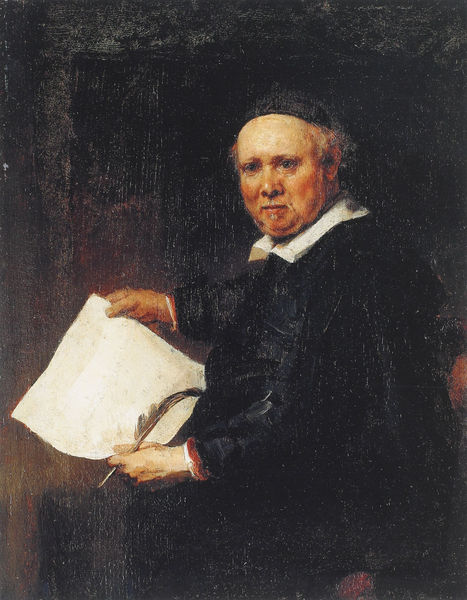
Titel: Lieven Willemsz. van Coppenol
Künstler: Harmensz van Rijn Rembrandt
Institution: New York, The Metropolitan Museum of  Art
Schlagwörter: dunkel, feder, gemälde, hand, mann, weiß, sitzen, braun, finger, grau, hintergrund, hut, mund, nase, ohr, schwarz, blick, rot, bart, kappe, augen, barock, gesicht, halten, kragen, rembrandt, ärmel, blicken, hände, porträt, geistlicher, halbfigur, sitzend, blatt, kinn, wangen, papier, backen, dick, zeigen, autor, pergament, talar, pfarrer, doppelkinn, schreiben, klerus, mönch, schreiber, käppi, kapuze, schreibfeder, ut, schriftgelehrter, unbeschrieben, oelmalerei, brauenase, krausehaar, nhand, dunkelschreiber, weisses blatt